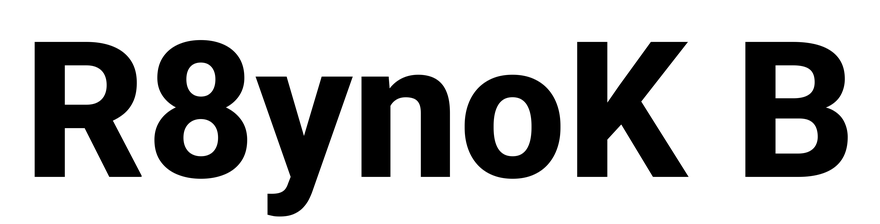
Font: Roboto_ExtraBold